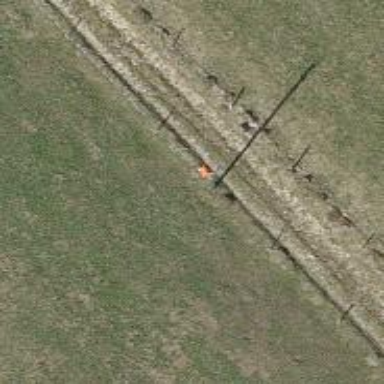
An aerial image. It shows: Pole supporting pipeline marker with roof cover.